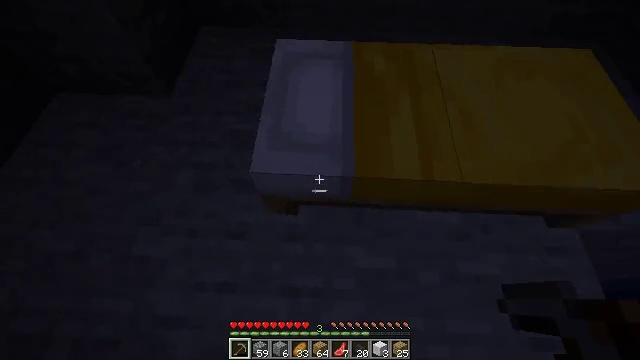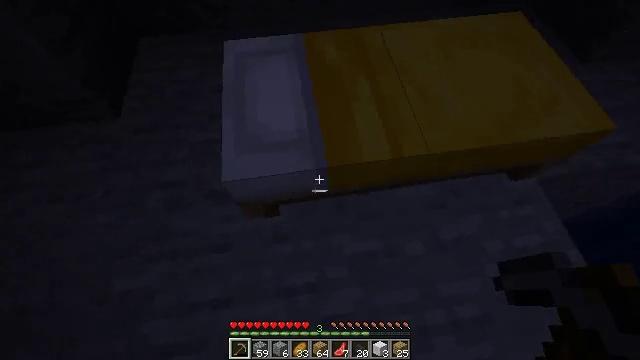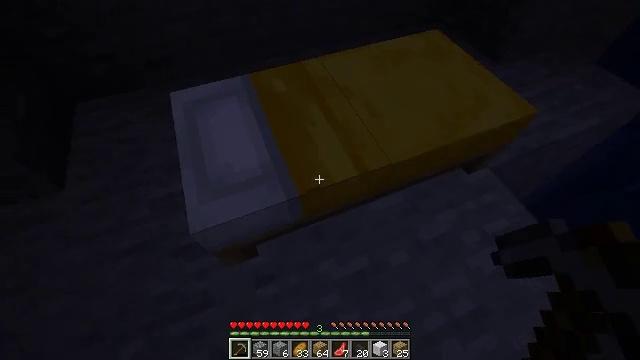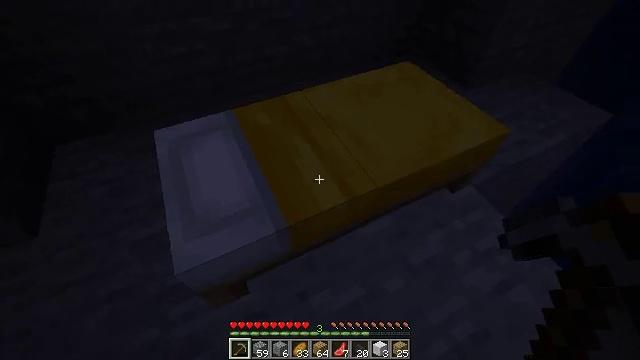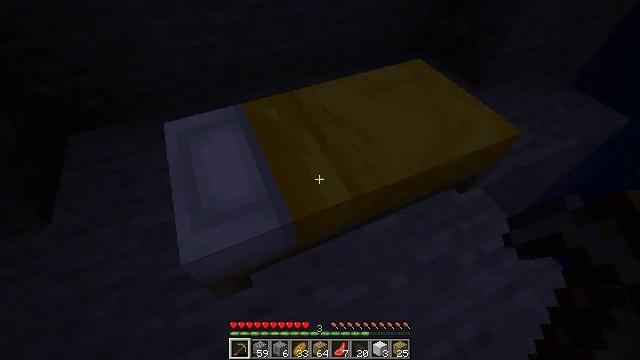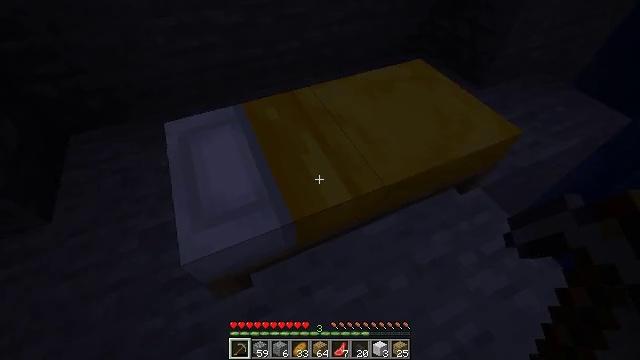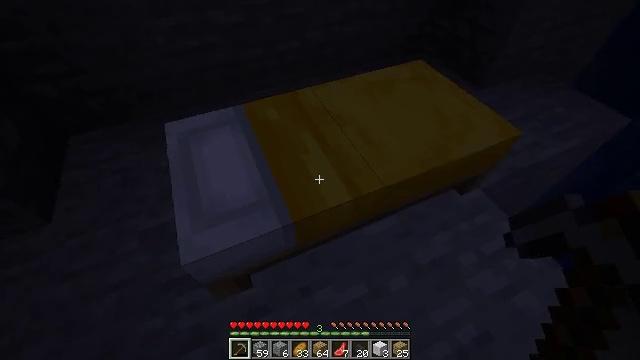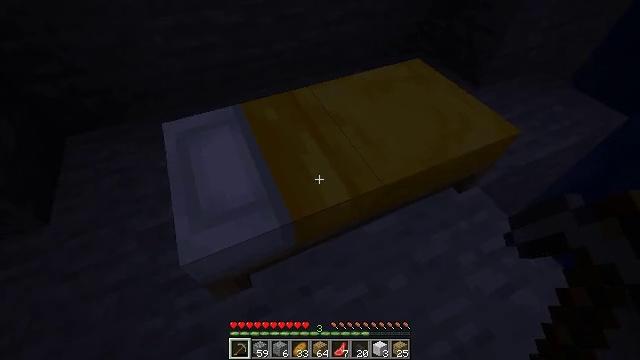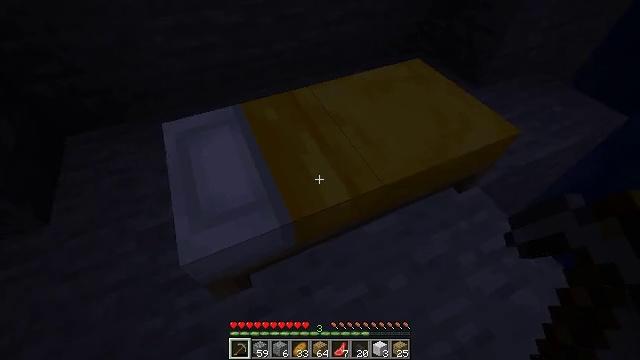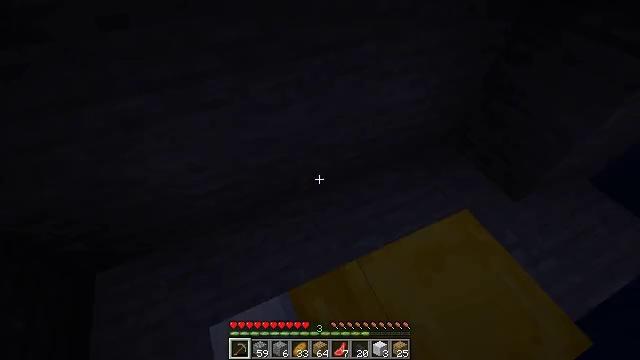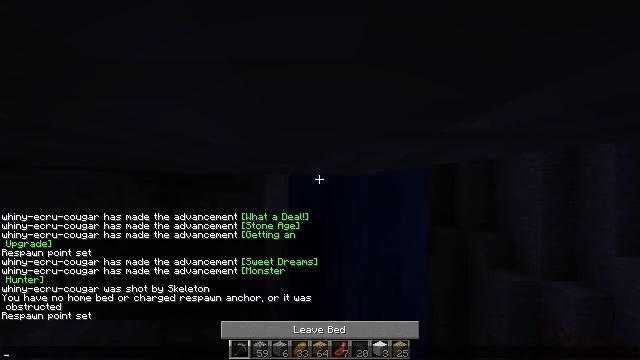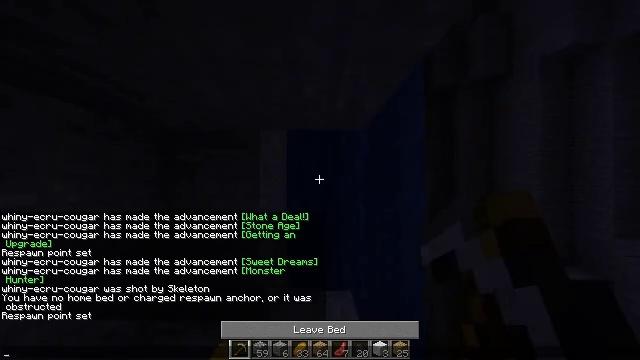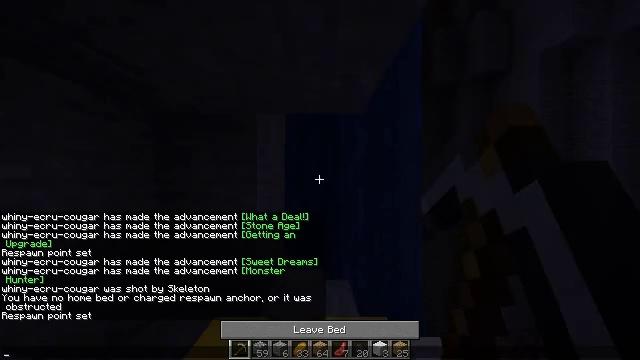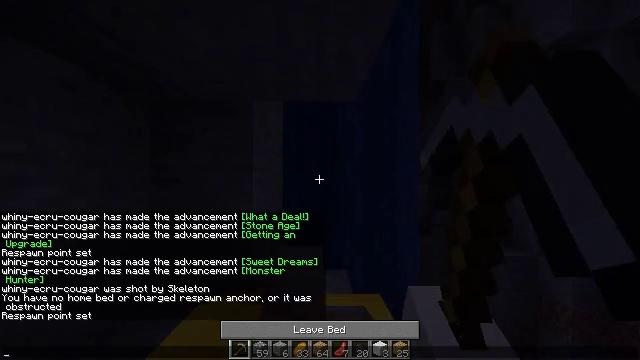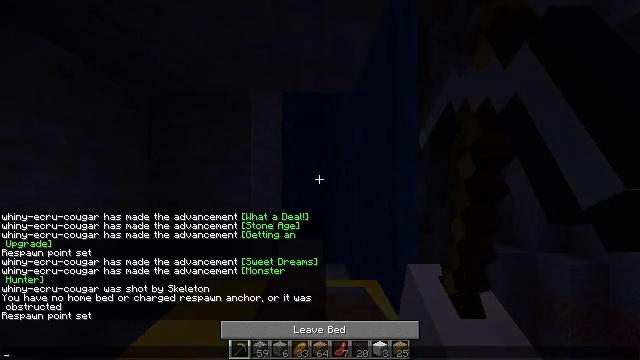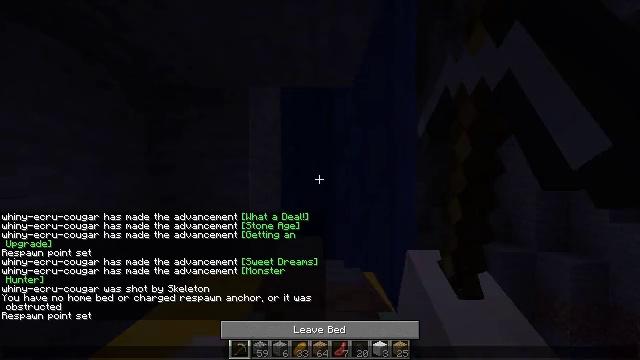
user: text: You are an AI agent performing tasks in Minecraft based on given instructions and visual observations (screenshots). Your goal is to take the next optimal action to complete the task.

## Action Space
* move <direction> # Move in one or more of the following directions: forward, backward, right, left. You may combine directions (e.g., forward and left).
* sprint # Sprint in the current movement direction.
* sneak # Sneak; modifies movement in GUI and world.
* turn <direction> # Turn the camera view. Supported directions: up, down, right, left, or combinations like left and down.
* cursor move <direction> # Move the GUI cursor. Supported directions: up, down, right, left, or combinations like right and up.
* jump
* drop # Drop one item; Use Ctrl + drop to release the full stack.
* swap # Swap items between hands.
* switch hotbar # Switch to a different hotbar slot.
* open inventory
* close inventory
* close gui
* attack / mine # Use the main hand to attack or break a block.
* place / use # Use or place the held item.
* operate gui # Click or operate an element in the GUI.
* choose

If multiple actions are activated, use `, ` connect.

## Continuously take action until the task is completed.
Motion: motion action
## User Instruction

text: Collect the yellow bed from its place.
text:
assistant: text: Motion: turn right and down
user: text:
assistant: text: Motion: turn right and up
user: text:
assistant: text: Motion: turn right and up
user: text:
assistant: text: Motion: turn left, use / place
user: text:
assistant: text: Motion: use / place
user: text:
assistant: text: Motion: no_op
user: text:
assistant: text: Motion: no_op
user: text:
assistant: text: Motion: no_op
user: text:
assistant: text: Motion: no_op
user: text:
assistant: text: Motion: no_op
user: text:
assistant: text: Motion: open gui
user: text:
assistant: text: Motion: no_op
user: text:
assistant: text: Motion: no_op
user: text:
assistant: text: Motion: no_op
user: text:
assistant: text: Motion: no_op
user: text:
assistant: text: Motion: no_op
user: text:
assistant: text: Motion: cursor move up
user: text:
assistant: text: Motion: cursor move left and up
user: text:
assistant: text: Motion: cursor move left and up
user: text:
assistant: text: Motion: no_op
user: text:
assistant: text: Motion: no_op
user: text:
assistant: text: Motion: no_op
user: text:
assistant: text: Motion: no_op
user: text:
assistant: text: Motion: no_op
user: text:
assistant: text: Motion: cursor move right
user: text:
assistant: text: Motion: no_op
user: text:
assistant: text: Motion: no_op
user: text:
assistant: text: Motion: no_op
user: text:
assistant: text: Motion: no_op
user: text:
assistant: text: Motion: no_op